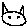
Label: cat